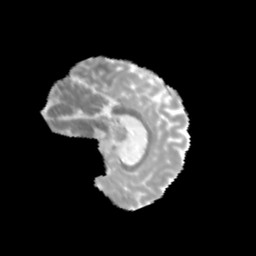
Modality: MD
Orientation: sagittal
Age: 11
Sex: female
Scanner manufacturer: siemens
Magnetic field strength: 3 T
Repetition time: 3.8 s
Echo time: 0.07 s